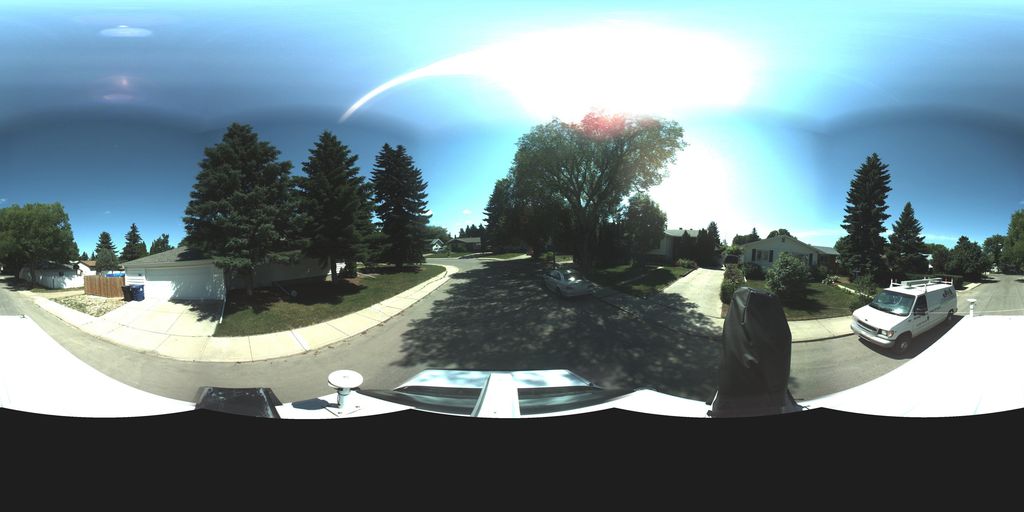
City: saskatoon